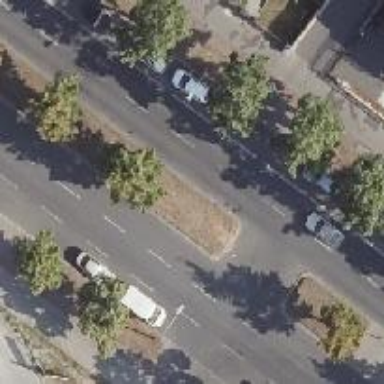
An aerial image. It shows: Avenue lined with broadleaved deciduous trees.